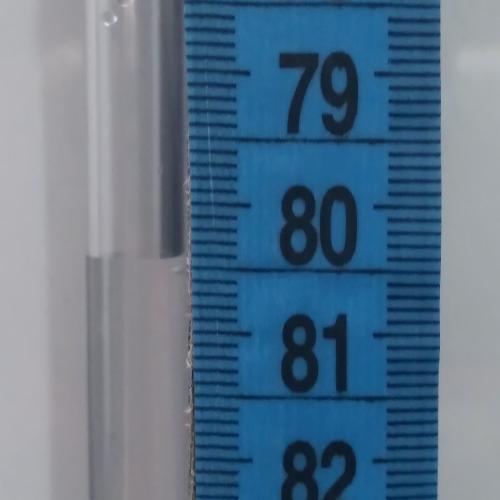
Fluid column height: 80.4 cm